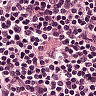
Metastatic tissue present: no